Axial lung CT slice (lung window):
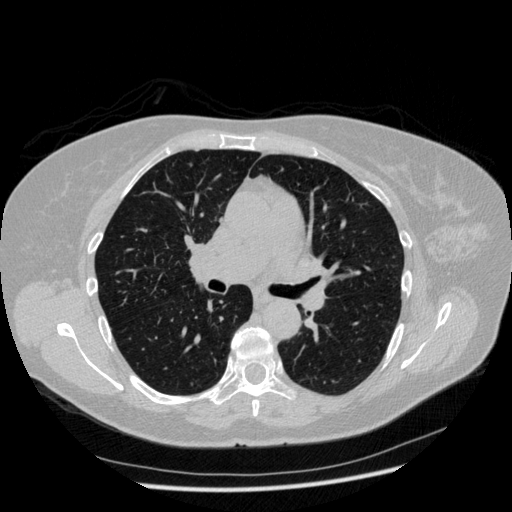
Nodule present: no